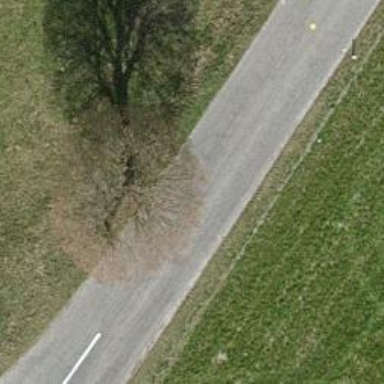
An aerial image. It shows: Tertiary road with asphalt surface.